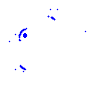
Particle: kaon